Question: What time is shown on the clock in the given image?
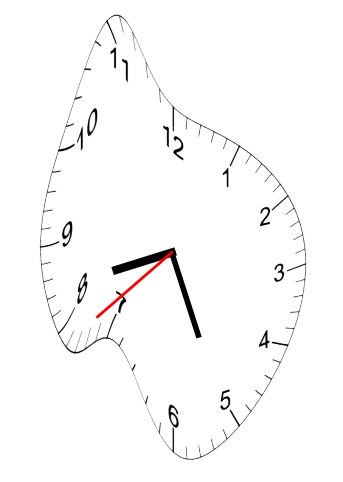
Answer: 08:25:38